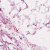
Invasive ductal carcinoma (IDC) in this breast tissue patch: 0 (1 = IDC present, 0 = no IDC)